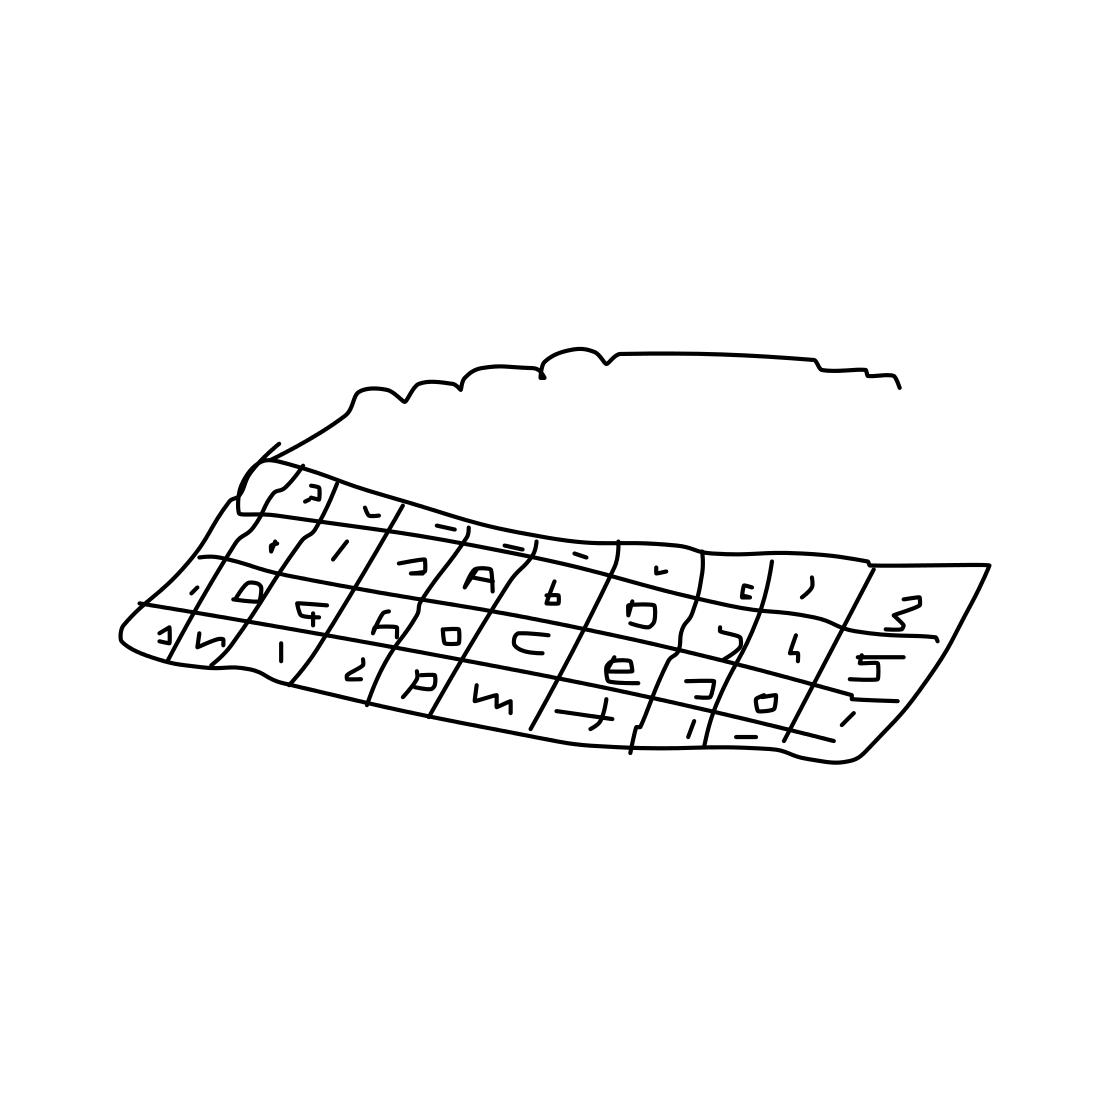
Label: keyboard